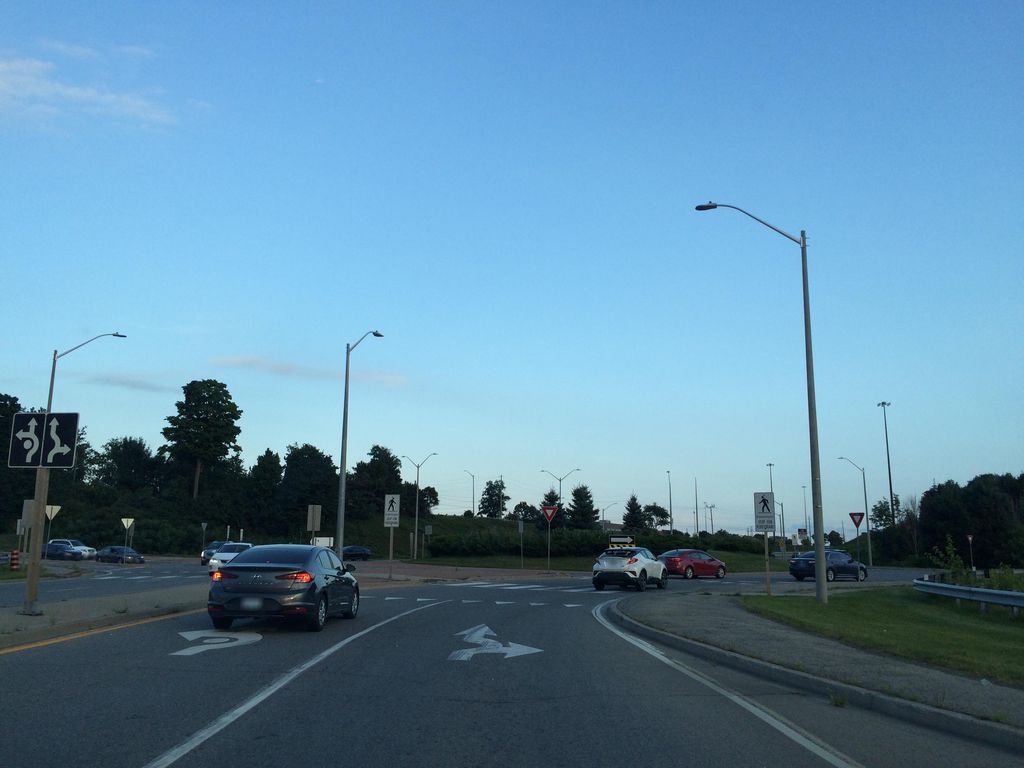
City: kitchener-waterloo